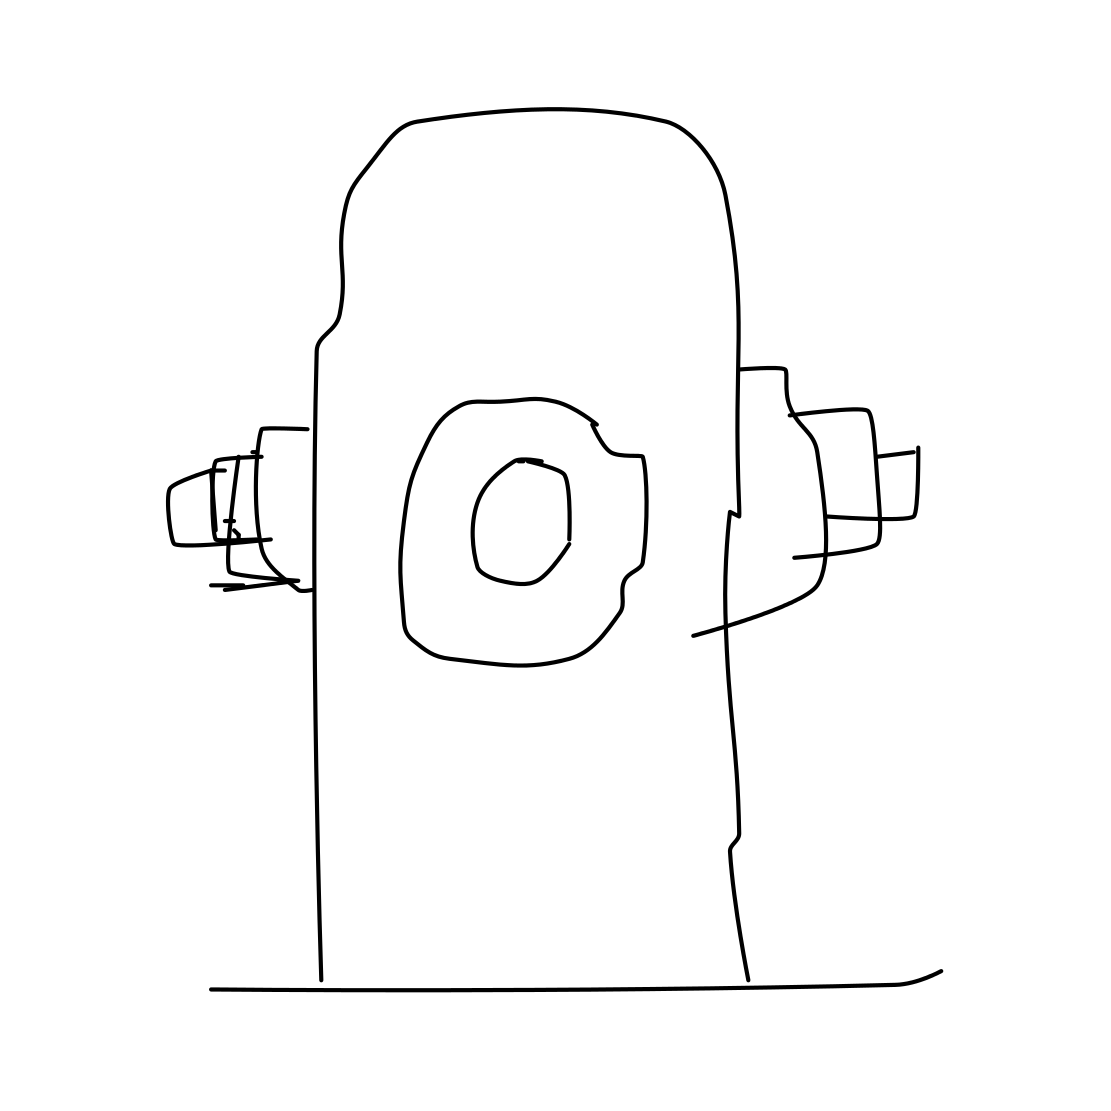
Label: fire hydrant